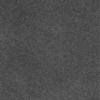
Label: dusty